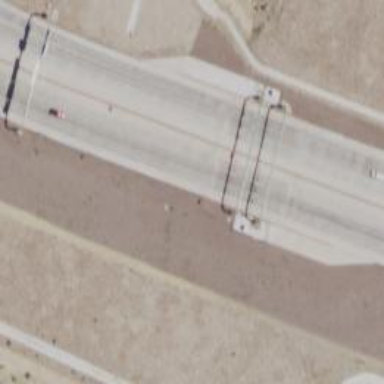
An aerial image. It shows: Toll gantry on the road.